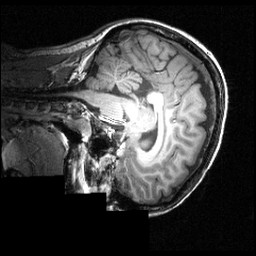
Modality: T1w
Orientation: sagittal
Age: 26
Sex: female
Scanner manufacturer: siemens
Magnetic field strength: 3.951 T
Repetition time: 1.5 s
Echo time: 0.00335 s